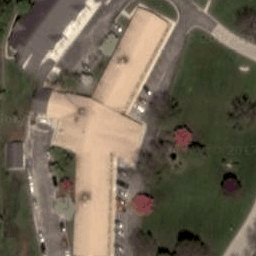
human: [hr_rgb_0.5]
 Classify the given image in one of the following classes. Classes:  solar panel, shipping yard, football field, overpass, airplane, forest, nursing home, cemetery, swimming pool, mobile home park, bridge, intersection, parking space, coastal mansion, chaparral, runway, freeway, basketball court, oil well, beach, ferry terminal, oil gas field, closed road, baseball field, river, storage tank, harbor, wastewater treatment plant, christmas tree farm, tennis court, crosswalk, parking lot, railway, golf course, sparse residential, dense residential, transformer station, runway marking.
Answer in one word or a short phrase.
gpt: nursing home